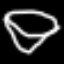
Label: diamond